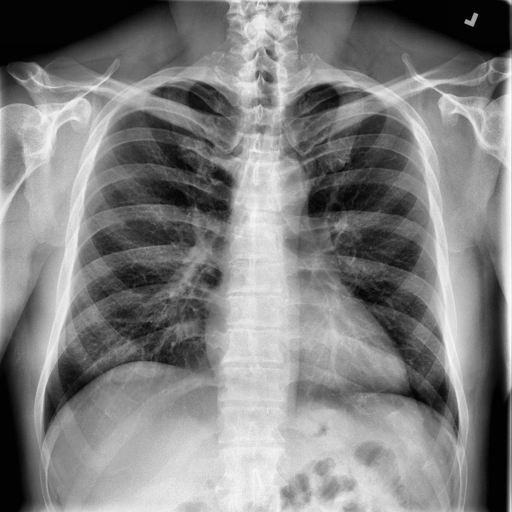
Finding: NORMAL